Field crop: tomato
Growth stage: 2
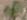
Species: solanum